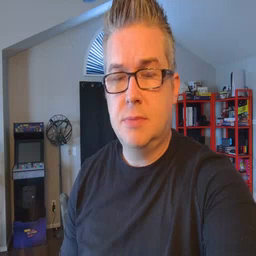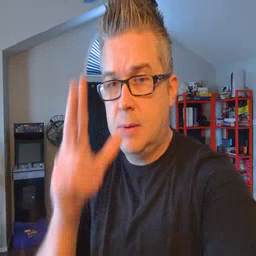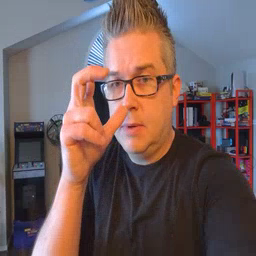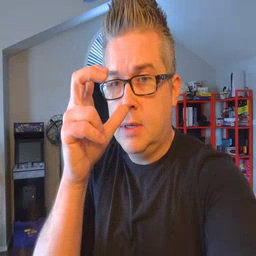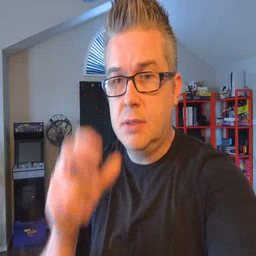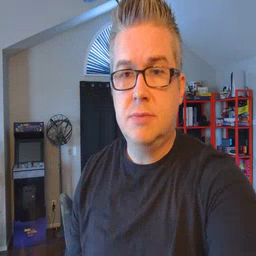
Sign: bug